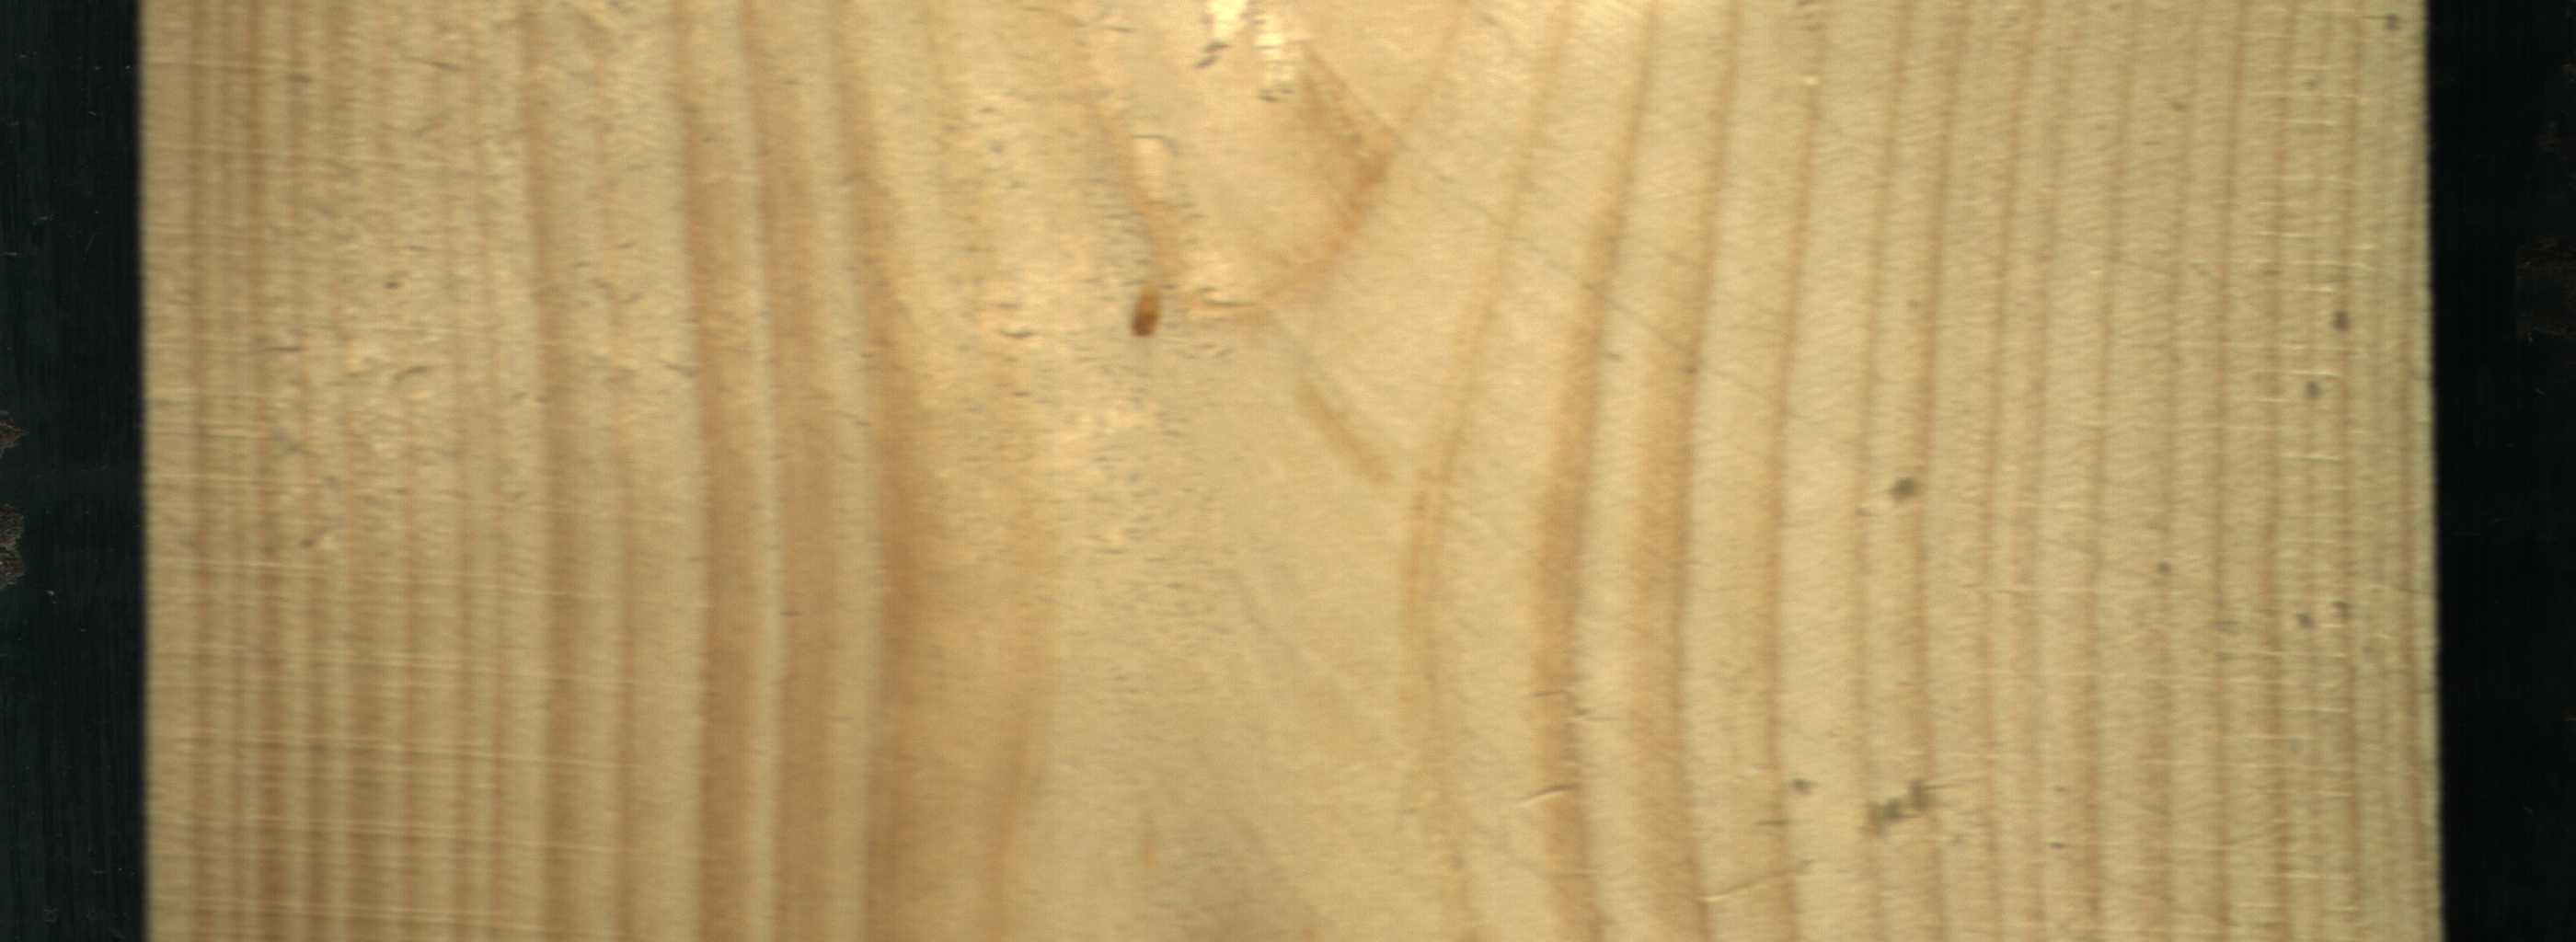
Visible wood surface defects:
resin